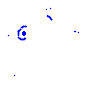
Particle: electron